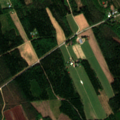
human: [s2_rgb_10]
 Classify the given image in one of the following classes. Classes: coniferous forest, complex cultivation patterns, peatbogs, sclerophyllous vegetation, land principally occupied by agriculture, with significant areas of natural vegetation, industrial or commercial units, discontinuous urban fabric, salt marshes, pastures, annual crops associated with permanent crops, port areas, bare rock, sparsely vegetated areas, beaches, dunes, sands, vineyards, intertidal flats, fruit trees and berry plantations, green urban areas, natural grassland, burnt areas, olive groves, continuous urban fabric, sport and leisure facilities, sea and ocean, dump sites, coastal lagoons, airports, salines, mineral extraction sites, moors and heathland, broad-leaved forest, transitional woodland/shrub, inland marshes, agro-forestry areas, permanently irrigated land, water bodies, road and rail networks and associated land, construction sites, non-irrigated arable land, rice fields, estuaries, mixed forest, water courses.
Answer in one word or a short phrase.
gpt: non-irrigated arable land, coniferous forest, mixed forest, transitional woodland/shrub, peatbogs